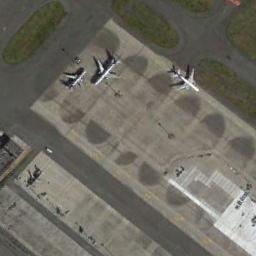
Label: airplane